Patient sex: M
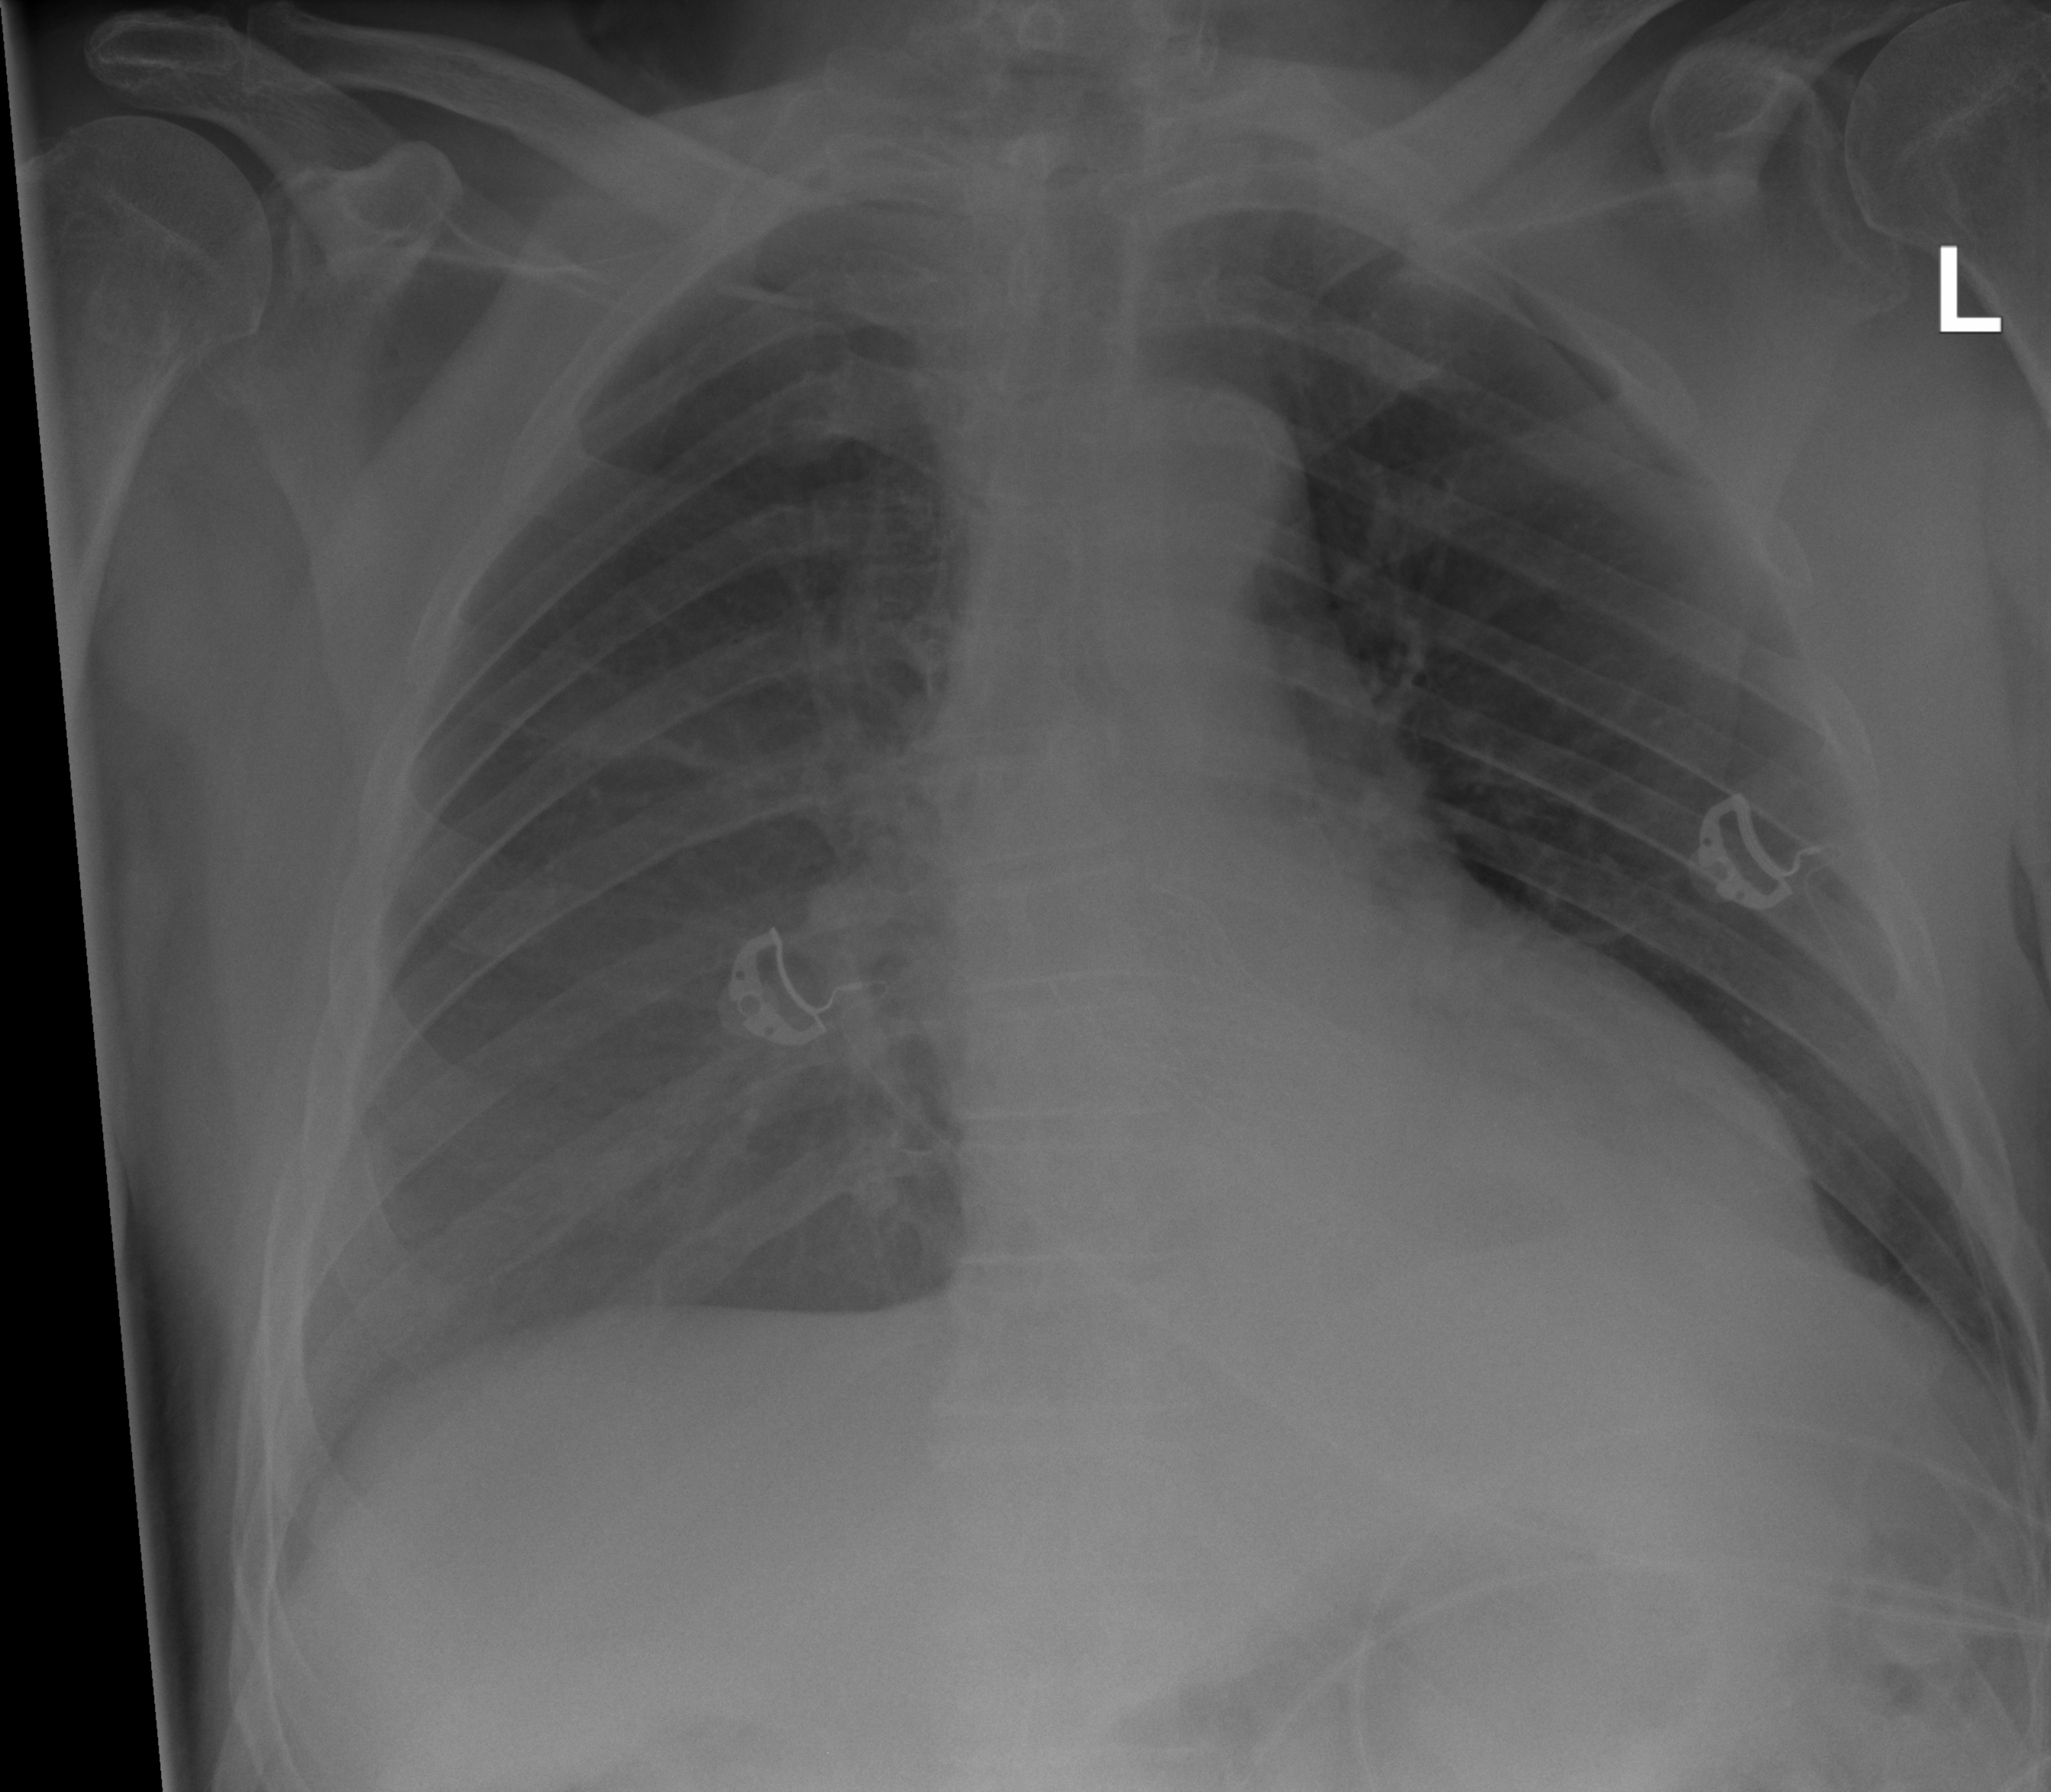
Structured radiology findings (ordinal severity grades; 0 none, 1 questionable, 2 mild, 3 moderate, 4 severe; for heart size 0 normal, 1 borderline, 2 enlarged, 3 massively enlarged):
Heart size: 0
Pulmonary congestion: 0
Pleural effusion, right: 3
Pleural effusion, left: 2
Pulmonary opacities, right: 0
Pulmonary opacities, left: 0
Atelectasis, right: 1
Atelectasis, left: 2